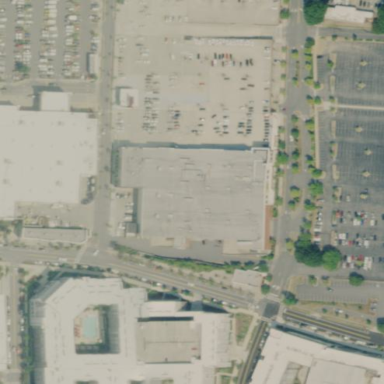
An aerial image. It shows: Department store building.